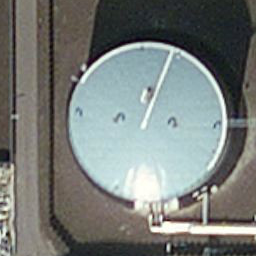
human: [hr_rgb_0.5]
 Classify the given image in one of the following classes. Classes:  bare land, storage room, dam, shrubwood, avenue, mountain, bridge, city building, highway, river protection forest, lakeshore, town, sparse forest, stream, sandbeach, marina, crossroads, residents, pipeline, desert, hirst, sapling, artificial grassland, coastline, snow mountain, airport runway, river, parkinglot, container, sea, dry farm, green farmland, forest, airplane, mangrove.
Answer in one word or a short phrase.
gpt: storage room